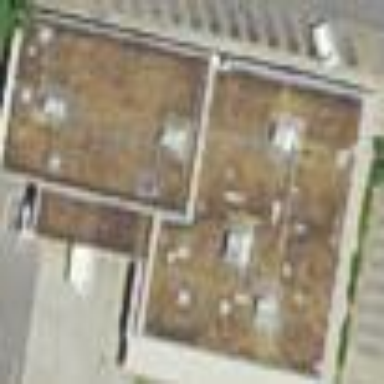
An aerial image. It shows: Building serving as post office.